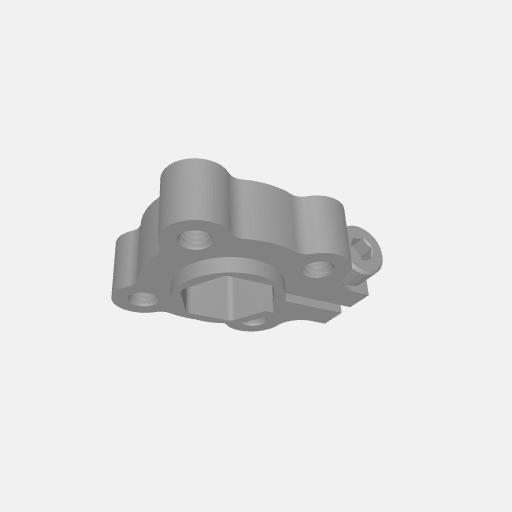
Part: ClampingHub12RID